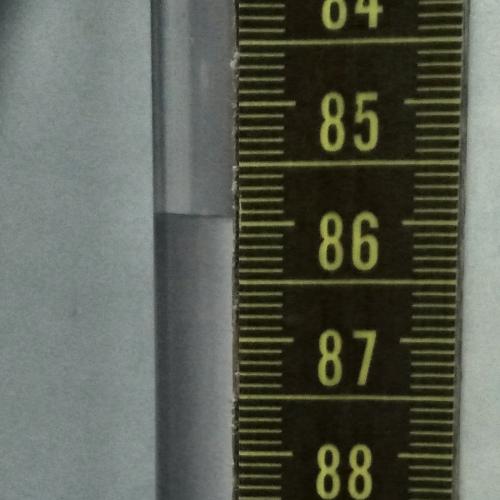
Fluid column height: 85.9 cm